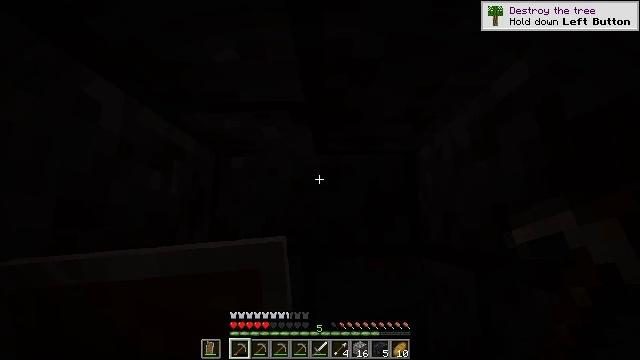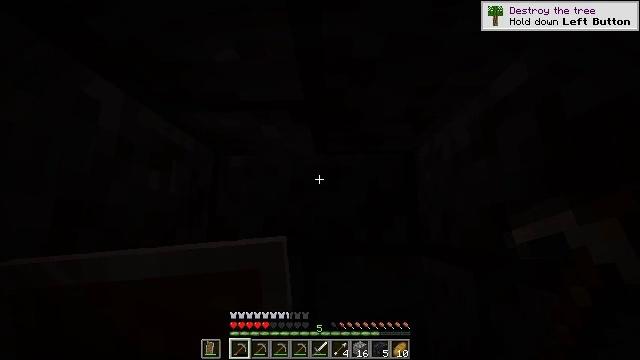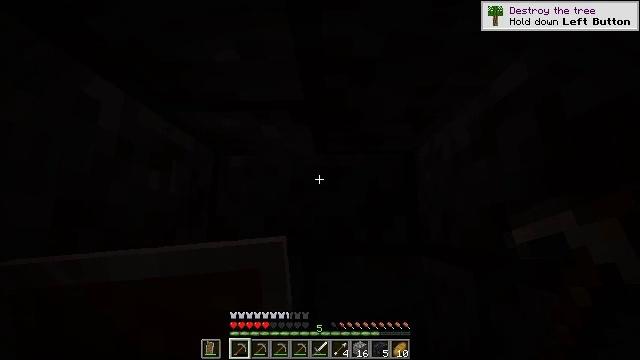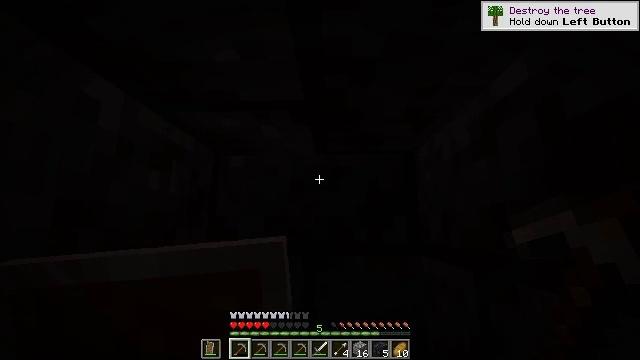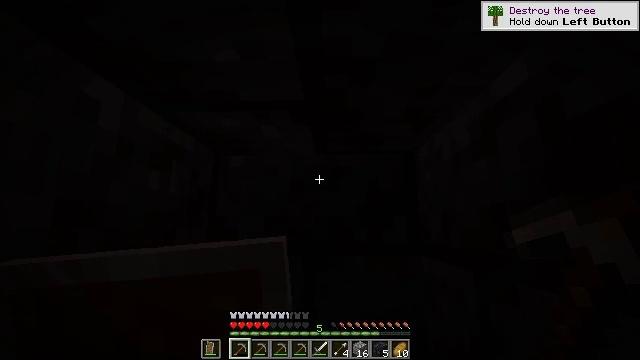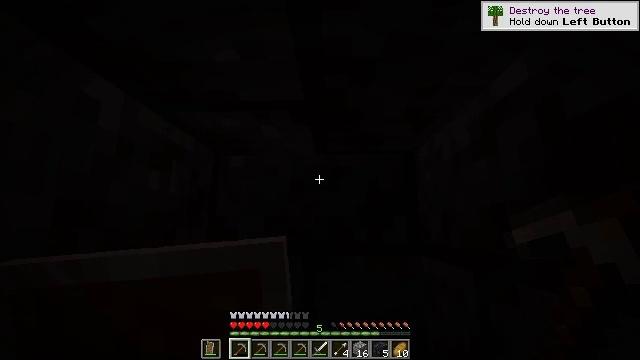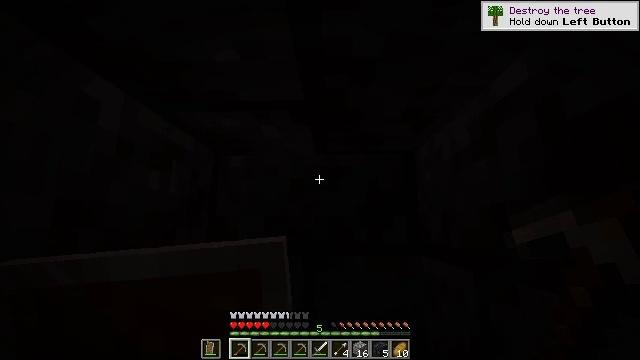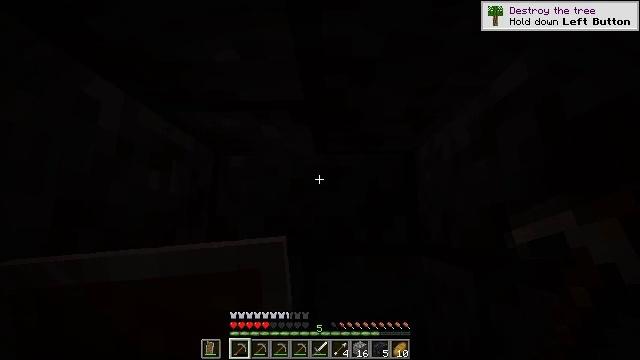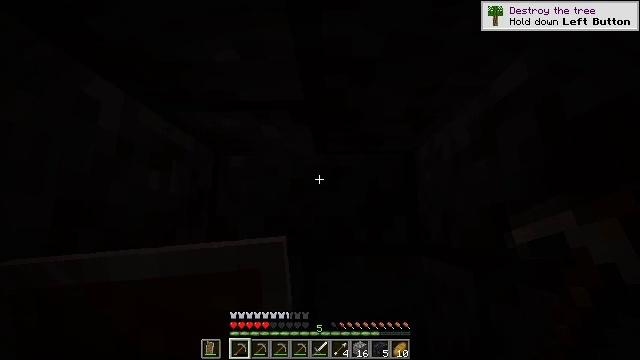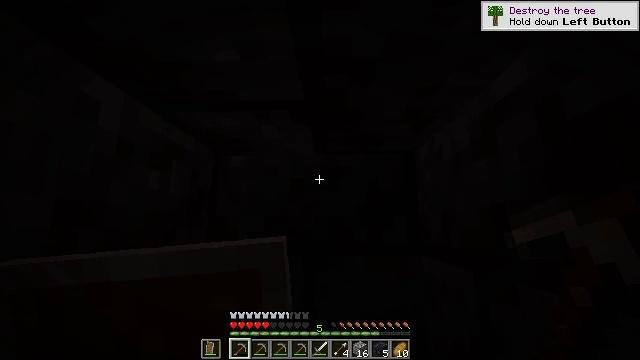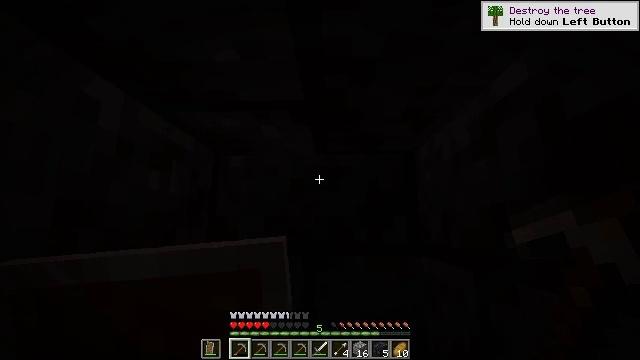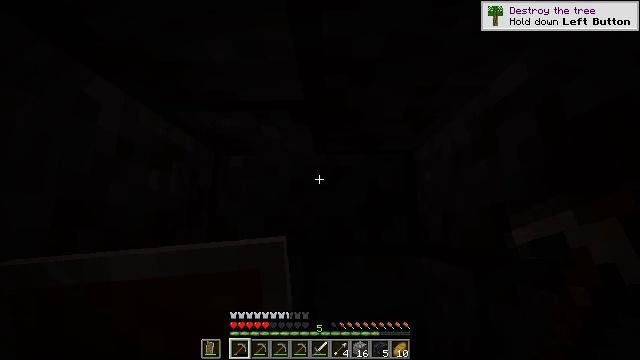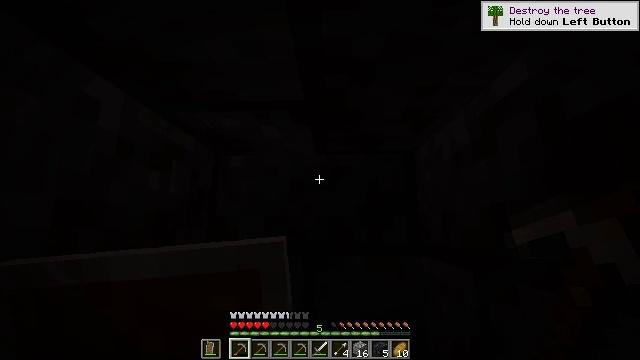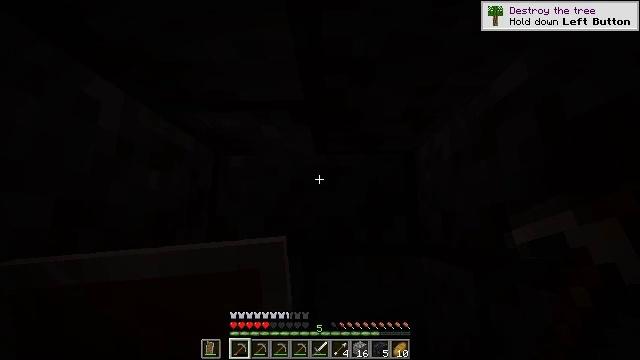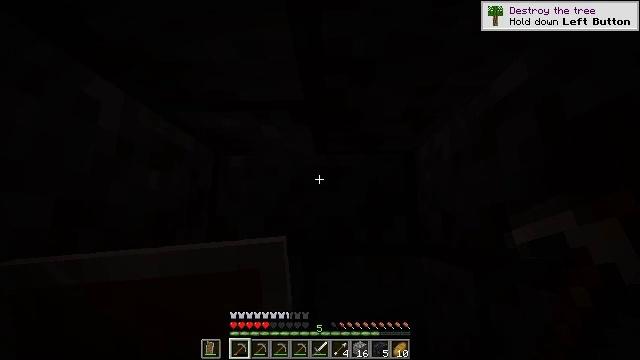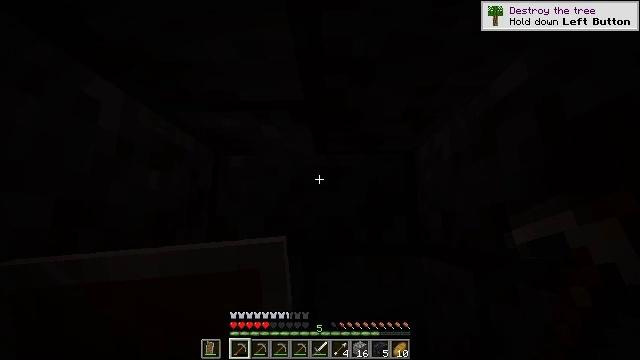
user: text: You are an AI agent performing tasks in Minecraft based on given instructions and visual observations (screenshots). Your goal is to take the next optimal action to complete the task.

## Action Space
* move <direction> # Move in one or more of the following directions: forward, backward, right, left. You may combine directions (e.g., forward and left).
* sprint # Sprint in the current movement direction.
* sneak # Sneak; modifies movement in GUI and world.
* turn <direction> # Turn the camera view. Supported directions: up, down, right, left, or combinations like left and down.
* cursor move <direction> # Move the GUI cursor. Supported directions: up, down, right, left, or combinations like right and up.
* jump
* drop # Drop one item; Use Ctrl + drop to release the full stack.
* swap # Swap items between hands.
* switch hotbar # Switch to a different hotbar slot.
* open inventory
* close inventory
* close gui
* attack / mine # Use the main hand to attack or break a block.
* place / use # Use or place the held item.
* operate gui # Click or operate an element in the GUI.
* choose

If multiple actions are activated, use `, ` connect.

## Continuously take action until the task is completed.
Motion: motion action
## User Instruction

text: Harvest some polished blackstone bricks.
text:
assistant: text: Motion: no_op
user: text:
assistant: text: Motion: no_op
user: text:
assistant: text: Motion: no_op
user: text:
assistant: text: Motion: no_op
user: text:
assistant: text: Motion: no_op
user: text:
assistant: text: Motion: no_op
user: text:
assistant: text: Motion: no_op
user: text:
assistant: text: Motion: no_op
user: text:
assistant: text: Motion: no_op
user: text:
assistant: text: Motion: no_op
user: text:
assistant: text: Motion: no_op
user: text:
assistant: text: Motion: no_op
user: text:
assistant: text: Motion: no_op
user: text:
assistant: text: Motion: no_op
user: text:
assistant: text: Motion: no_op
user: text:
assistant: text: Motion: no_op
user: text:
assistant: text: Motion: no_op
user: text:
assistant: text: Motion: no_op
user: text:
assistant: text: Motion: no_op
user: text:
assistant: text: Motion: no_op
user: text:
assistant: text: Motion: no_op
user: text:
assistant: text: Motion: no_op
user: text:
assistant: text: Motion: no_op
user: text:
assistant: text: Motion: no_op
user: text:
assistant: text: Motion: no_op
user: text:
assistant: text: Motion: no_op
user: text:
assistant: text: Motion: no_op
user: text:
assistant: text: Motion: no_op
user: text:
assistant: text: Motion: no_op
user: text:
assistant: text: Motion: no_op